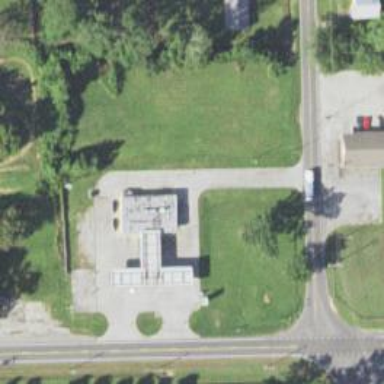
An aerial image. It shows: Convenience shop.